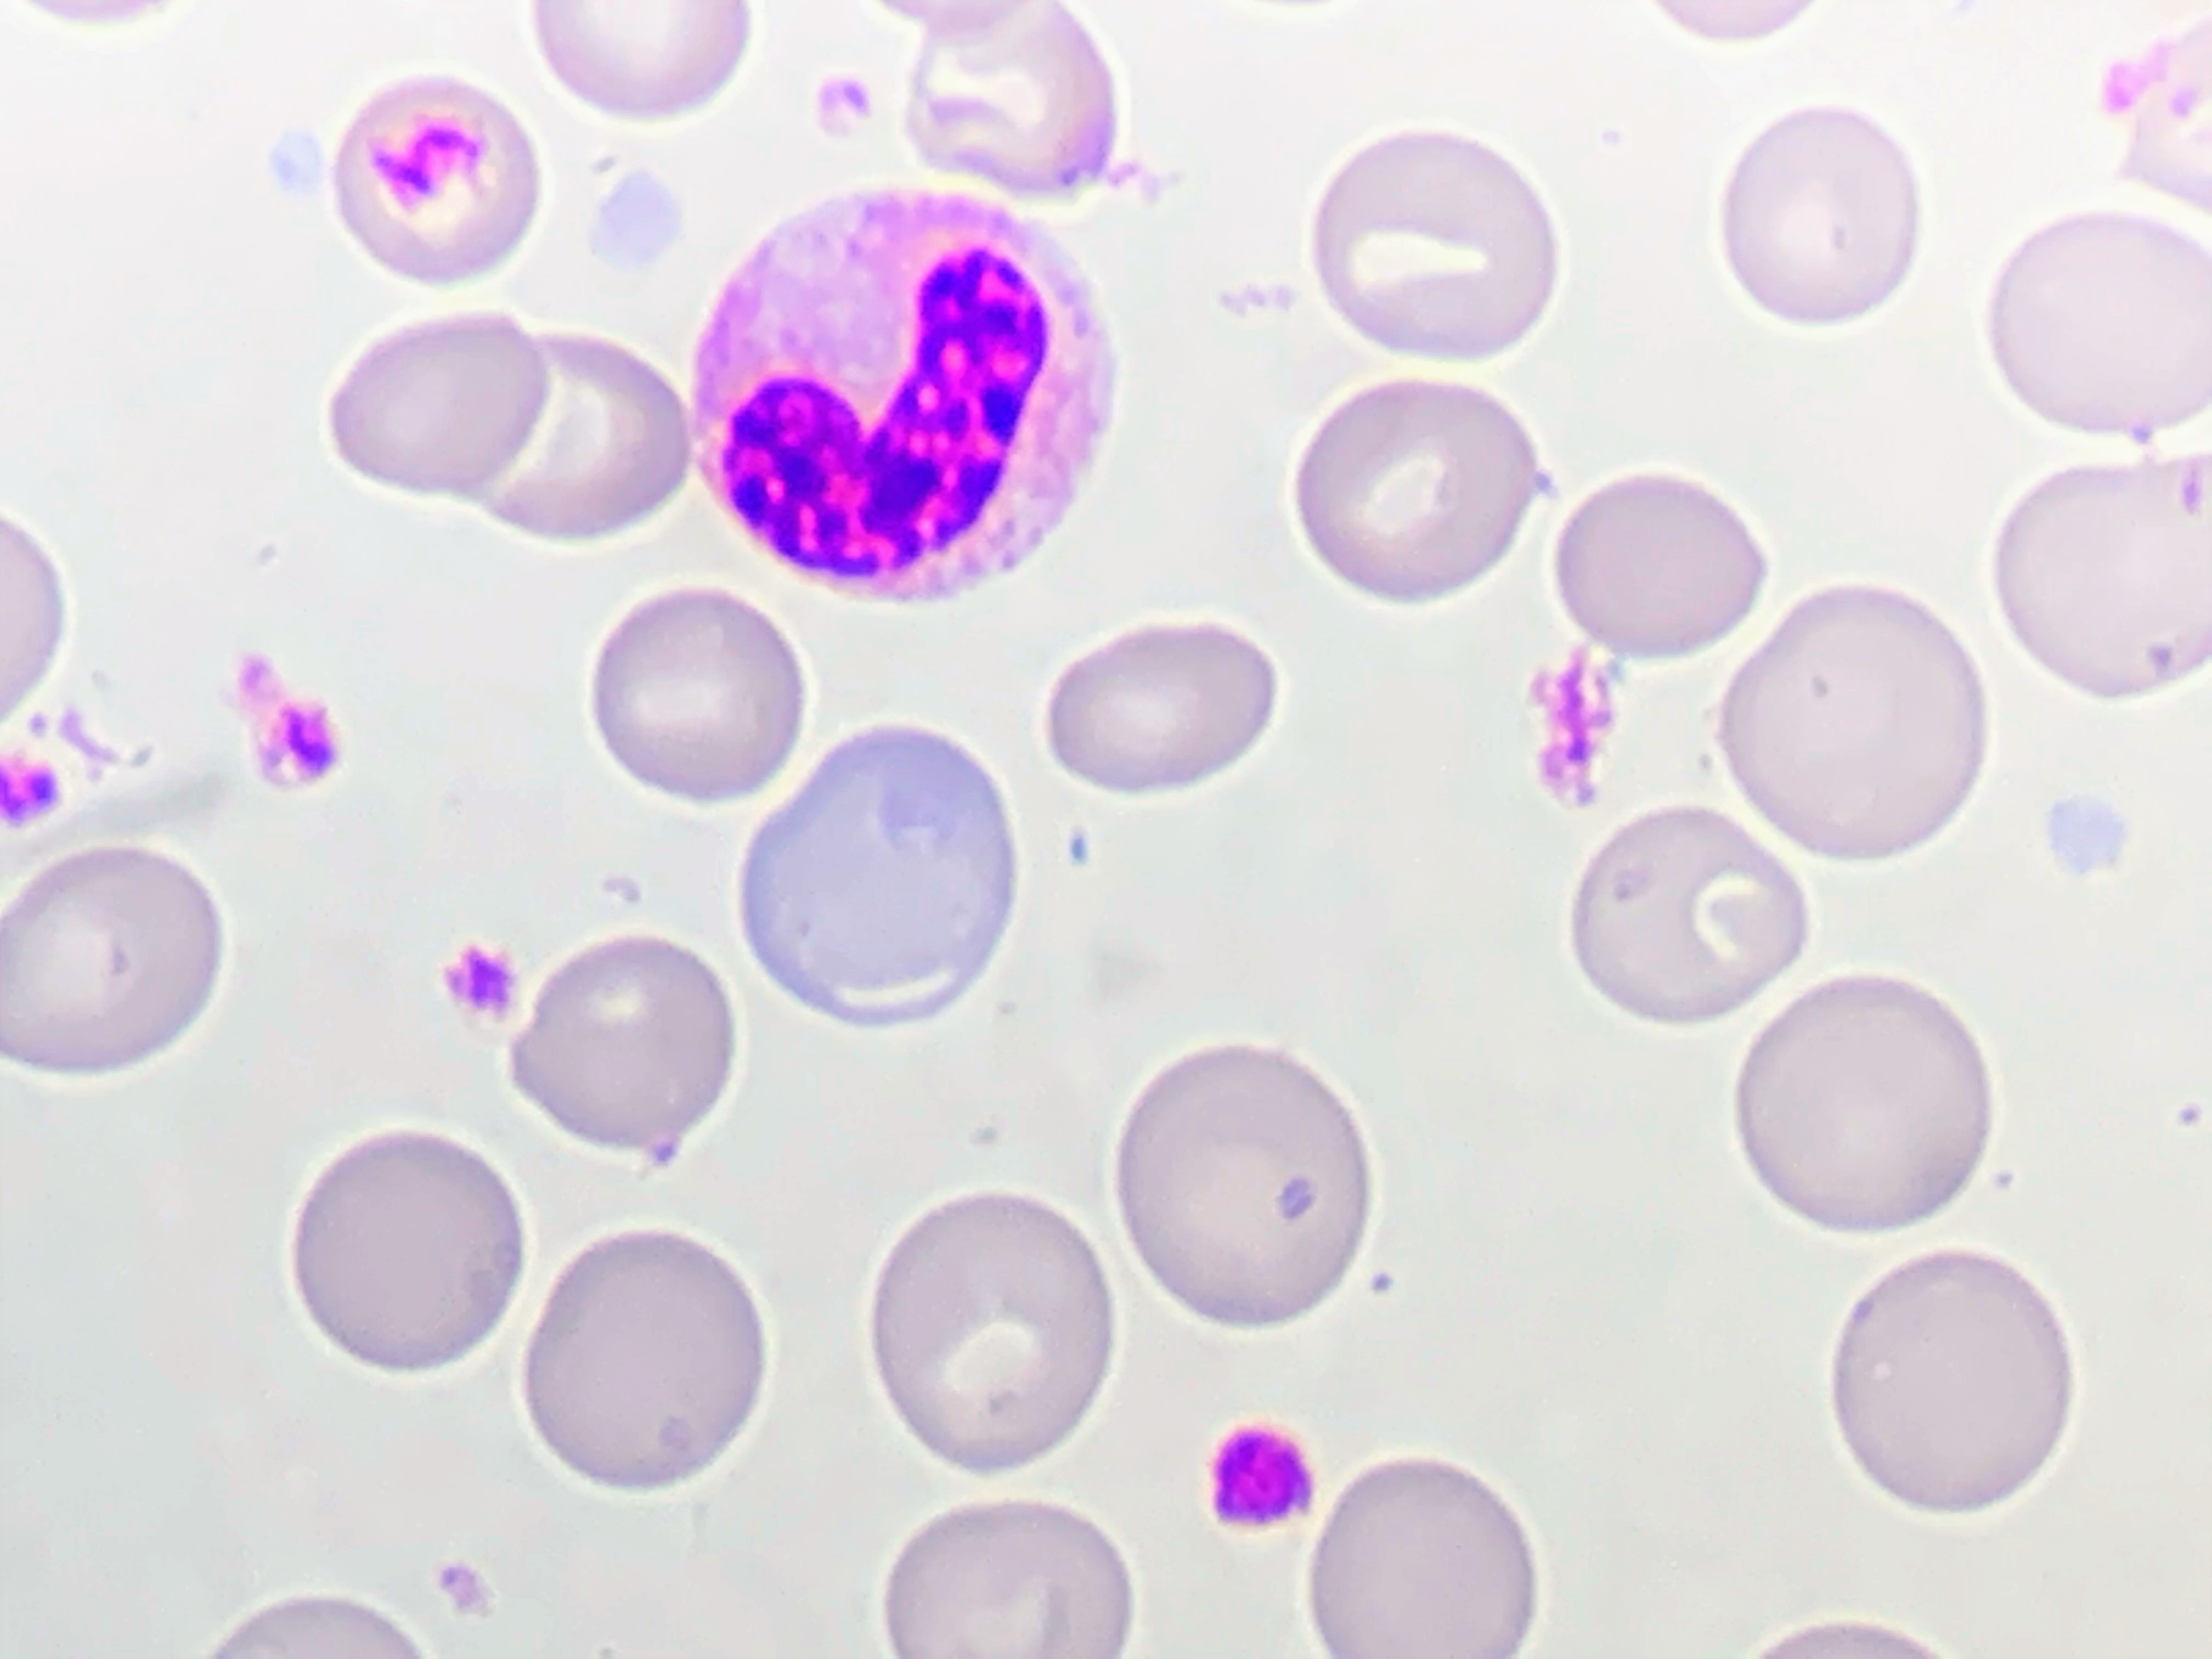
Cell type: BAND CELLS